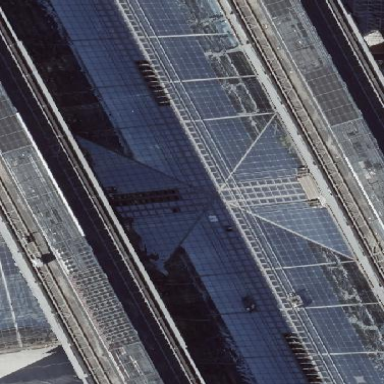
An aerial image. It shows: Round glass roof oriented along particular direction.